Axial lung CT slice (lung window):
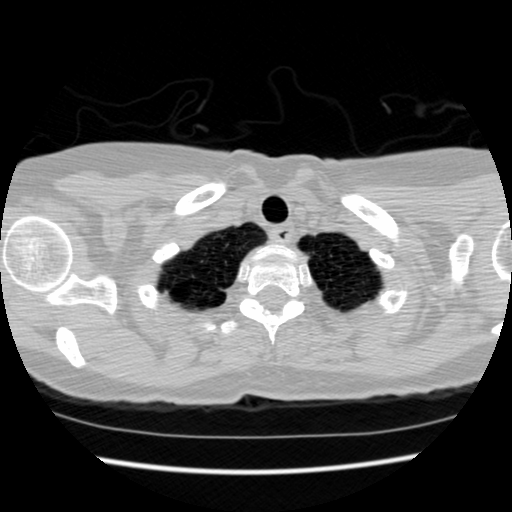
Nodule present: no